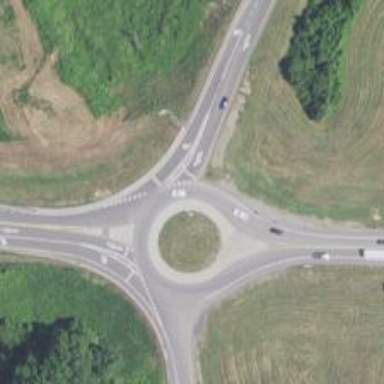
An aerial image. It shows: Secondary road leading to teardrop roundabout.